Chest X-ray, PA view. Patient: 17 years old, sex F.
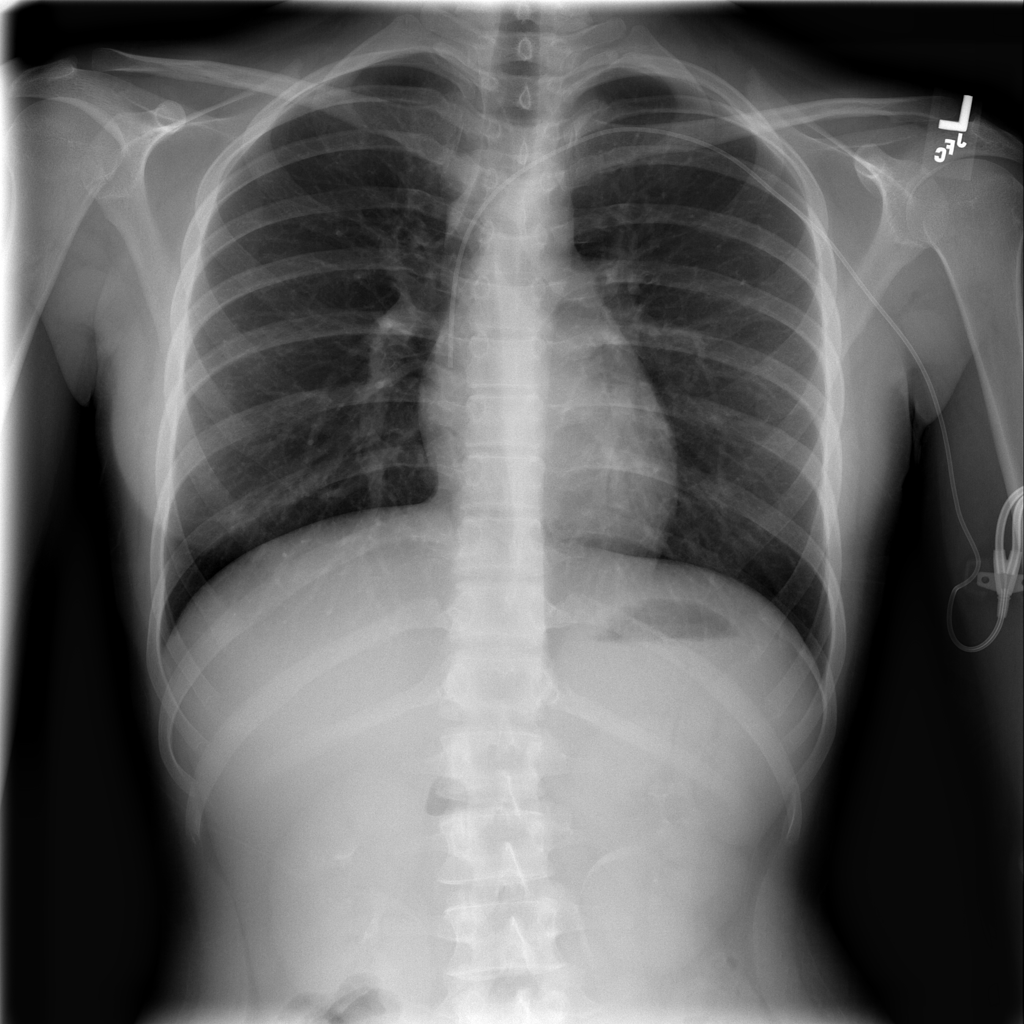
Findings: No Finding